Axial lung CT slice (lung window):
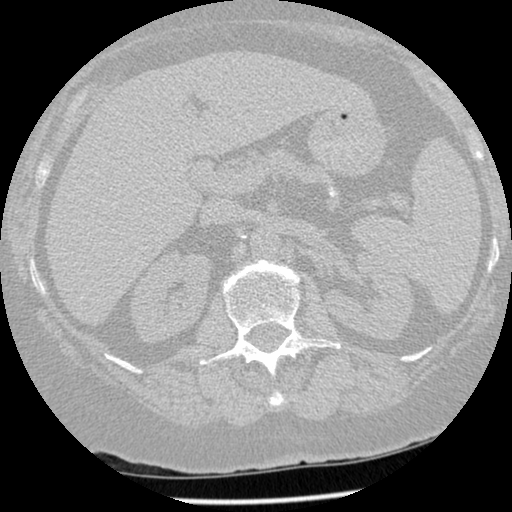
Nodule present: no